Question: i want to draw 2 circles that are tangent each other from inside, then the smaller one (internal circle) move on another surface. I want to create this function in MATLAB, I mean drawing and moving the circles.
I want to move the smaller circle around another one on the bigger one's surface.
This image shows the positioning of the circles

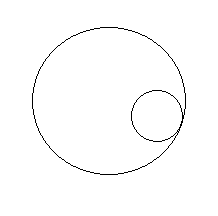
Answer: Lucky you!
As @Neal Ehardt told, normally you wouldn't find someone that will do this for you, but luckily you found someone who has already codded this in a previous project.
so here is the code:
'''
function [circ1,circ2]=tangent_circ(c,r1,r2,phi,n)
alpha=0:2*pi/n:2*pi;
x1=c(1)+r1*cos(alpha);
y1=c(2)+r1*sin(alpha);
paux=[c(1)+r1*cos(phi) c(2)+r1*sin(phi)];
vect=[c(1)-paux(1),c(2)-paux(2)];
vect=vect/norm(vect);
c2=paux+vect*r2;
x2=c2(1)+r2*cos(alpha);
y2=c2(2)+r2*sin(alpha);
circ1=[x1;y1];
circ2=[x2;y2];
end
'''
The inputs of this function are
- - - -
the outputs are 2x(n+1) matrixes of XY coords of the circles.
This code will only output 1 setting of circles. If you want to have something like circular motion you will need to call the function several times for different 'phy' values.
check the code, I made some typos while putting it in a function.
And replaced phy with phi ;)